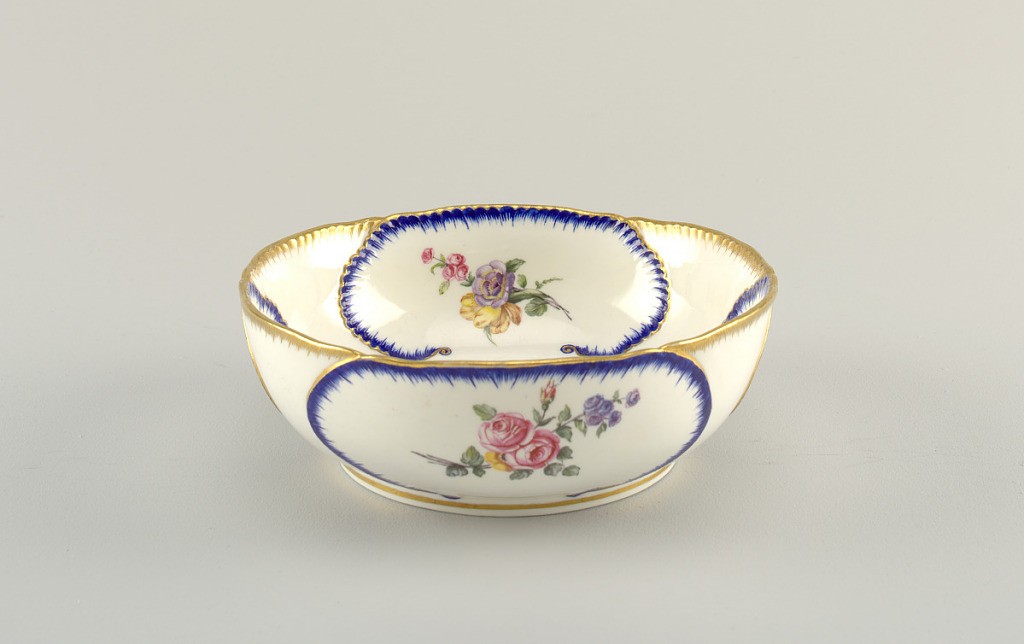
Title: Salad Bowl, from the Cabbage Leaf Service (Saladier; Service à Feuilles de Chou)
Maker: Sèvres Porcelain Manufactory, French, established 1756
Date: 1773
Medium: soft paste porcelain, vitreous enamel, gold
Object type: bowl
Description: Oval bowl on low foot.  Floral bouquets within oval cartouches outlined in gilding and cobalt. Gilding at rim and foot.